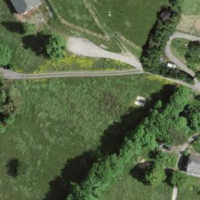
EUNIS habitat code: 25
Species observed at this site:
Cruciata laevipes
Mercurialis perennis
Leonurus cardiaca